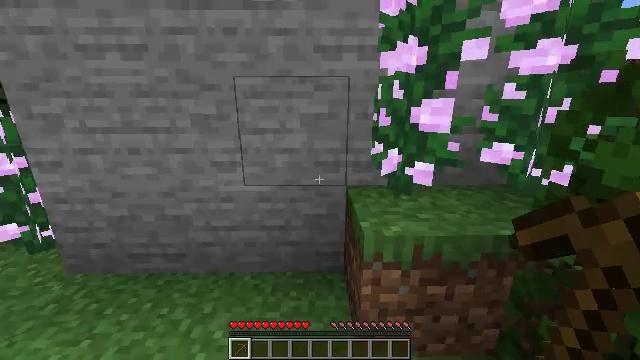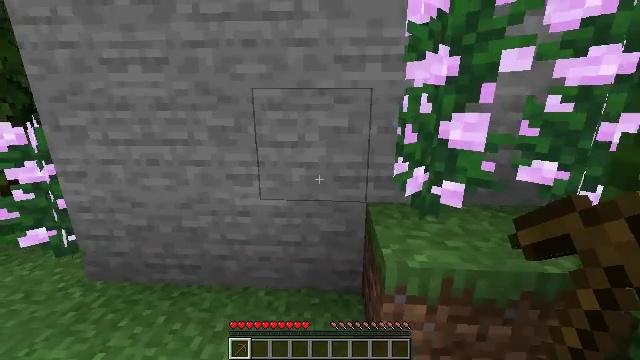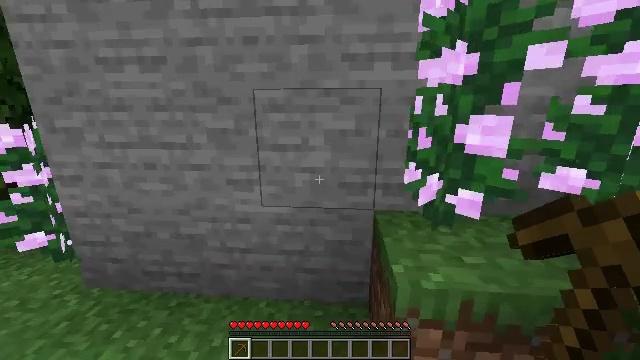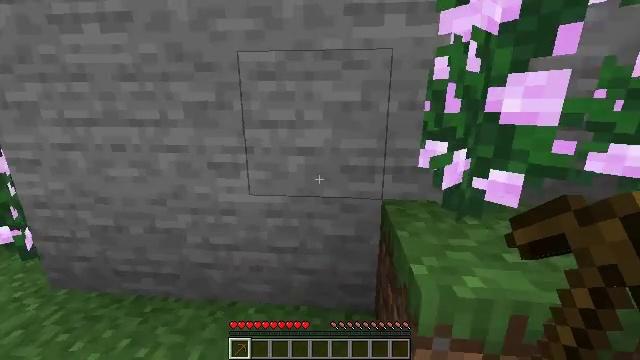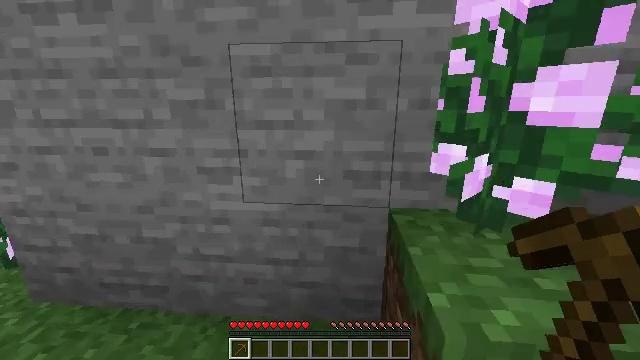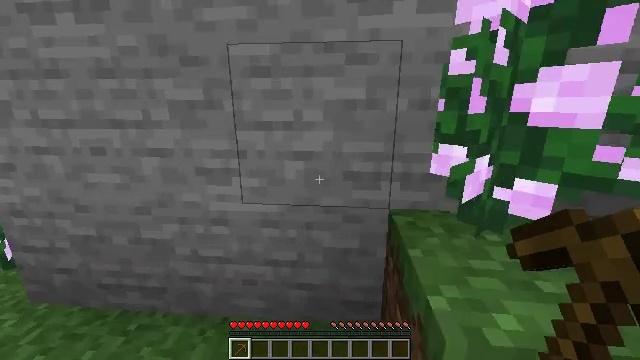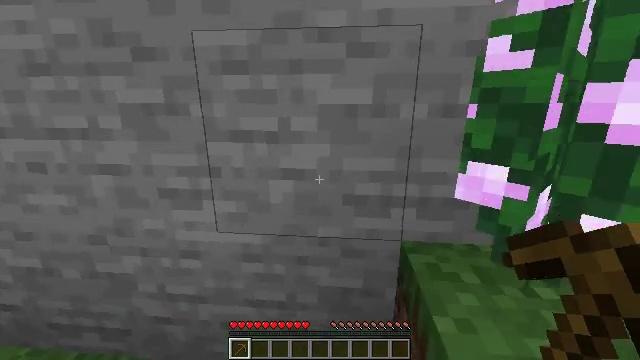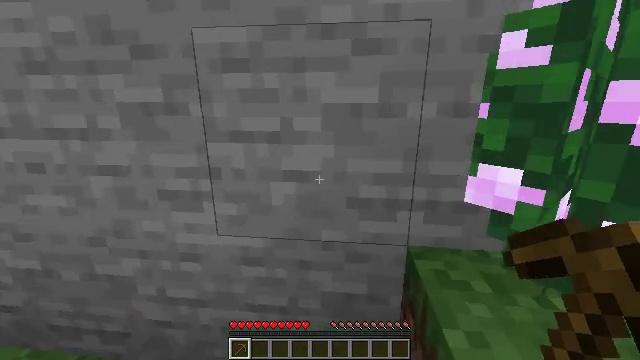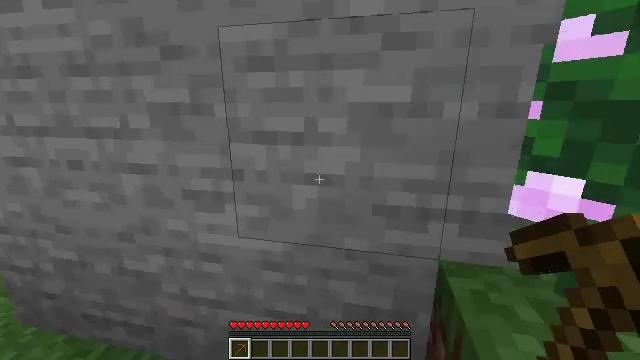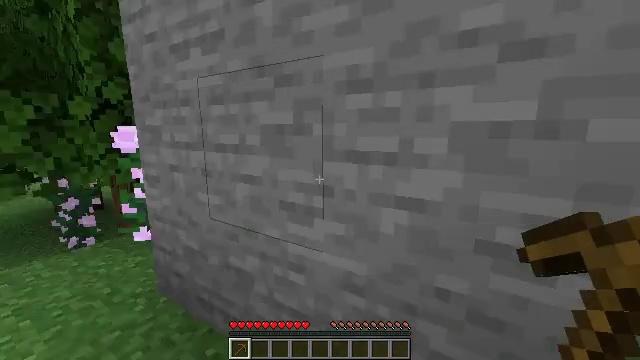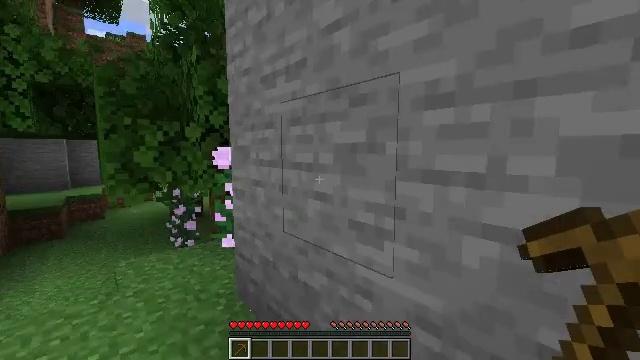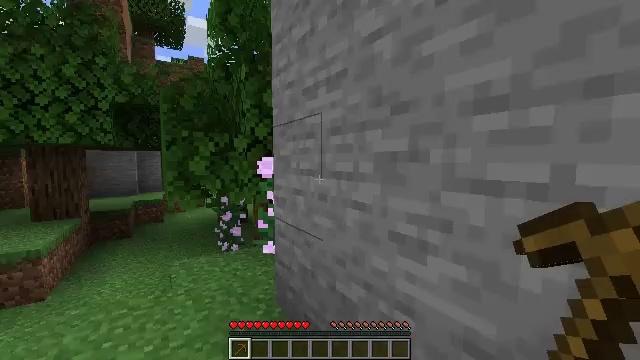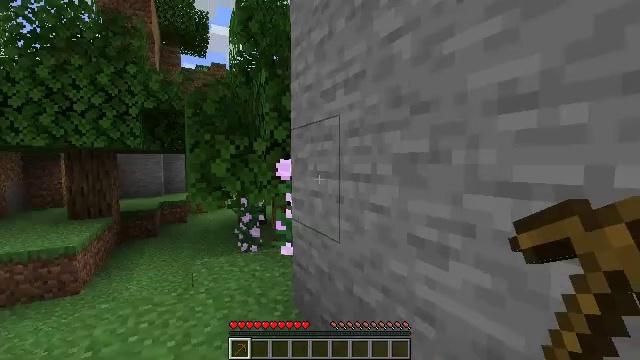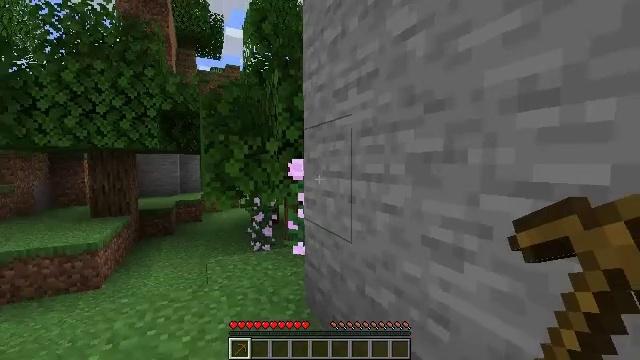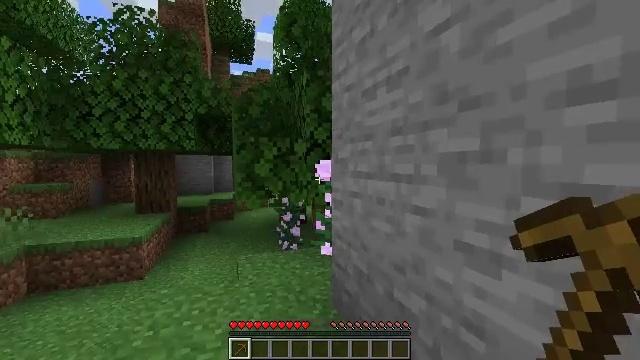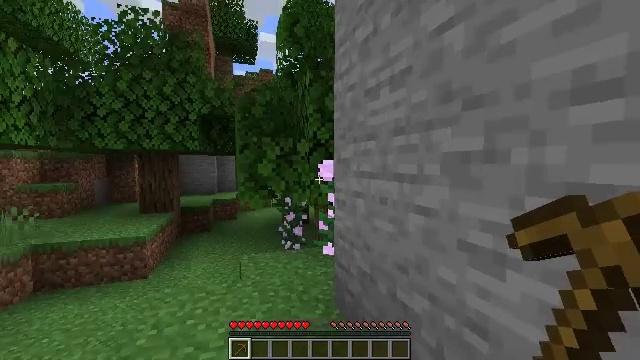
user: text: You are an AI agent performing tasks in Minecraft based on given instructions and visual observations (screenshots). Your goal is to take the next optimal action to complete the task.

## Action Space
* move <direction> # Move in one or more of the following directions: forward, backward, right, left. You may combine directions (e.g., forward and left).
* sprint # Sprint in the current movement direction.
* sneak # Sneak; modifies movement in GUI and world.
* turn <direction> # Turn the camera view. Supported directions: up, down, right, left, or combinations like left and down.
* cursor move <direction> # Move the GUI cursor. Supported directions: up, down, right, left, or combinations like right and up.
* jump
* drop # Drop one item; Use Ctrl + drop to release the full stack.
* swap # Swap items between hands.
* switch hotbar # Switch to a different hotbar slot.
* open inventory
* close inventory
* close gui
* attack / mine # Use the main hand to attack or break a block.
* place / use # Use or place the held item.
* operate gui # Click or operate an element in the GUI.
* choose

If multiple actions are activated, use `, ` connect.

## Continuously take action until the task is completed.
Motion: motion action
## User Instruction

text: Mine the peony flower from the ground.
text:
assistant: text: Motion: move forward, turn left, jump
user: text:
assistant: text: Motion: move forward, turn left, jump
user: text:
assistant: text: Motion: move forward
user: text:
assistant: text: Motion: move forward
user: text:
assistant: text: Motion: move forward
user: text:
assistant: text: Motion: no_op
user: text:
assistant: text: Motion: no_op
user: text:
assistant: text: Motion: turn left
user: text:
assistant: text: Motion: turn left and up
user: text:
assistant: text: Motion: turn left and up
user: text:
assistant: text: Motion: turn left and up
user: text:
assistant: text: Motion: turn left
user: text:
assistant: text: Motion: turn left
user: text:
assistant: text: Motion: turn left
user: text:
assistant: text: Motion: no_op
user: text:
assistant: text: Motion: no_op
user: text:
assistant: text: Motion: no_op
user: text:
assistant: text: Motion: no_op
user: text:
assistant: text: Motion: move forward
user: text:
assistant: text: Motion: move forward
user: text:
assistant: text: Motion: move forward
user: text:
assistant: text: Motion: move forward
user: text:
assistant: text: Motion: move forward, turn left
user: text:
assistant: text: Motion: move forward, turn left and down
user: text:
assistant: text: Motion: move forward, turn left and down
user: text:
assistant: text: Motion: move forward, turn left and down
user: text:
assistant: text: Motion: move forward
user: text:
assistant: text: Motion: move forward
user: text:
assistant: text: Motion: move forward, turn right and down
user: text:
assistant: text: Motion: move forward, turn right and down